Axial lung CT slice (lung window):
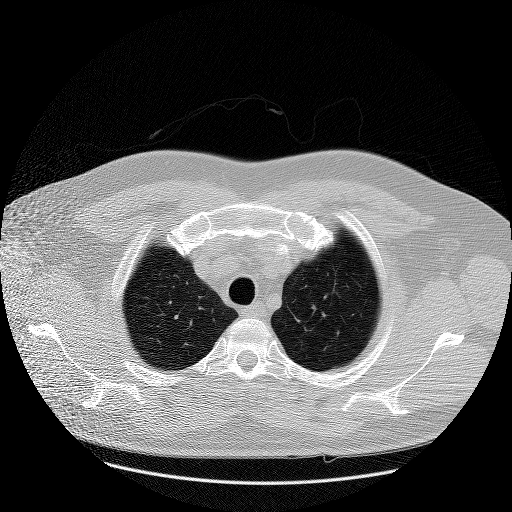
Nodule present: no